Field crop: maize
Growth stage: 2
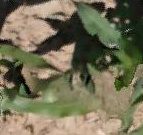
Species: maize